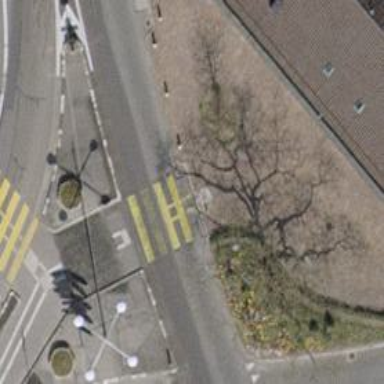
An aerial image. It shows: Bollard barrier.